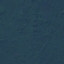
Land use / land cover: Forest